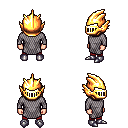
a pixel art fantasy rpg character, male body template, human, light skin, chain mail, red pants, blonde bangs hairstyle, gold helm, metal boots, four views (front, back, left, right), 2x2 character sprite sheet, small pixel art, hard edges, no anti-aliasing